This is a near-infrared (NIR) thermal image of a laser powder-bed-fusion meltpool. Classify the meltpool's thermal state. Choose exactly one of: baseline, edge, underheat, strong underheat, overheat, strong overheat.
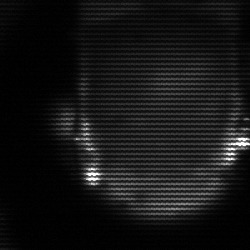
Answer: baseline